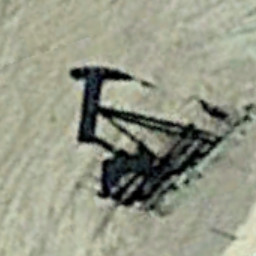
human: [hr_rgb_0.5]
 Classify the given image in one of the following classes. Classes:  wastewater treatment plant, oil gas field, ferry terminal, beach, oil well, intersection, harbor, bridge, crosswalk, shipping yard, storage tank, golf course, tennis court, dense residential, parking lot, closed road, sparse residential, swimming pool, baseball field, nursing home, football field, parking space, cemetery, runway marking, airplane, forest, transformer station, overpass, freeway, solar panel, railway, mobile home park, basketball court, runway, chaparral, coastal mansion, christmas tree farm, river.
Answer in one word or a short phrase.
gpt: oil well